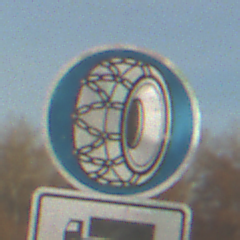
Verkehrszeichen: SchneekettenVorgeschrieben
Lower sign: MehrspurigeFahrzeuge2
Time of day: MorningAfternoon
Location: Outdoor (Suburban)
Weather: PartlyCloudy
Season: NotSpecified
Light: Natural